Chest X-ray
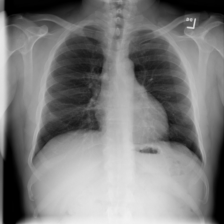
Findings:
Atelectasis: negative
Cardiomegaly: negative
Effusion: negative
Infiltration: negative
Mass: negative
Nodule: negative
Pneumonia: negative
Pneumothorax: negative
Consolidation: negative
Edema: negative
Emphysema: negative
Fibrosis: negative
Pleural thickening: negative
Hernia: negative